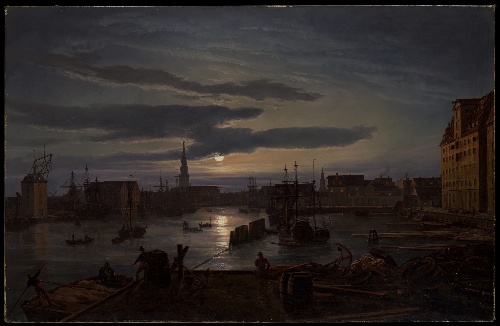
Title: Copenhagen Harbor by Moonlight
Artist: Johan Christian Dahl
Artist bio: Norwegian, Bergen 1788–1857 Dresden
Date: 1846
Object type: Painting
Classification: Paintings
Medium: Oil on canvas
Dimensions: 37 3/4 x 60 5/8 in. (95.9 x 154 cm)
Department: European Paintings
Credit line: Gift of Christen Sveaas, in celebration of the Museum's 150th Anniversary, 2019
Accession year: 2019
Repository: Metropolitan Museum of Art, New York, NY
Tags: Moon|Night|Boats|Harbors